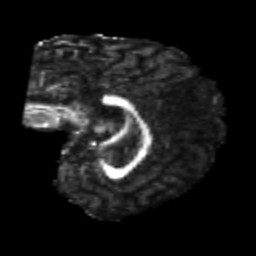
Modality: FA
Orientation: sagittal
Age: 20
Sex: female
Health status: healthy
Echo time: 0.074 s